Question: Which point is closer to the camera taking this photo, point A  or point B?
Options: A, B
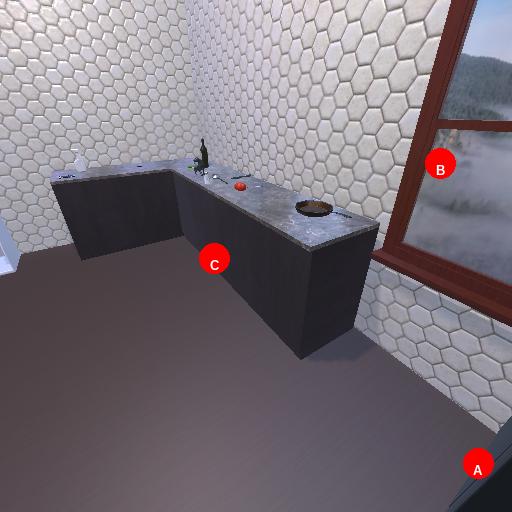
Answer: A